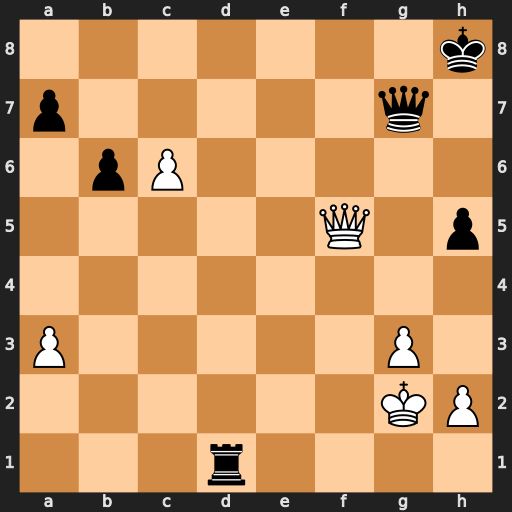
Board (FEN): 7k/p5q1/1pP5/5Q1p/8/P5P1/6KP/3r4
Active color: w
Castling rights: -
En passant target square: -
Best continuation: Qxh5+ Kg8 Qxd1